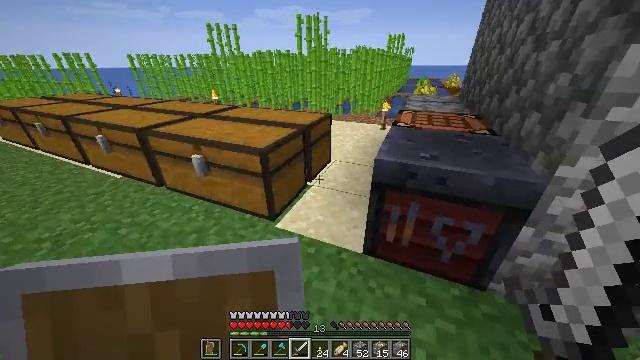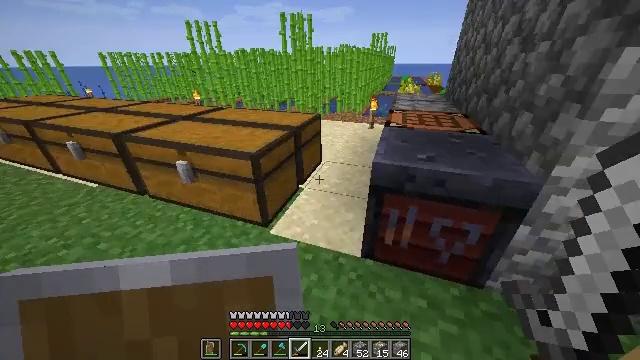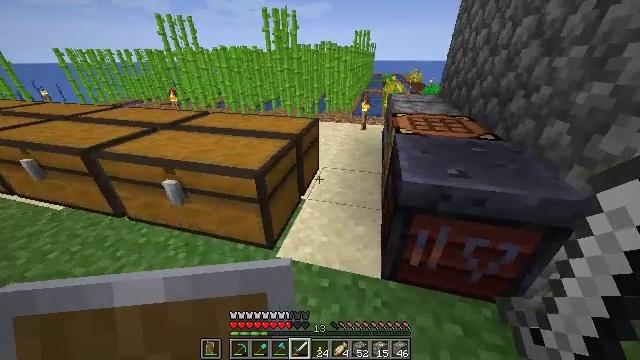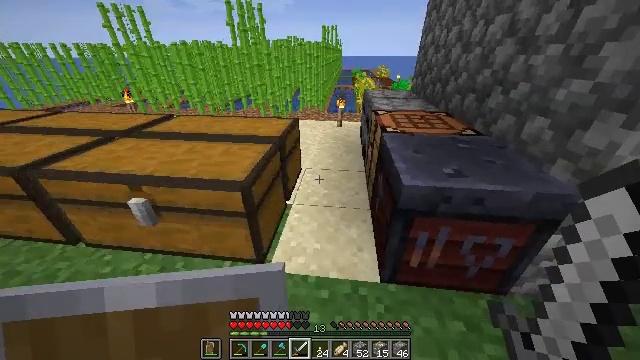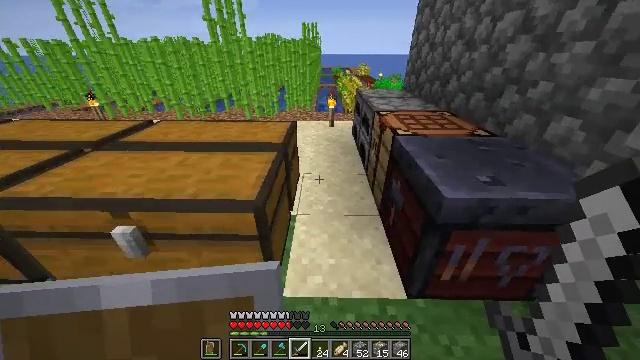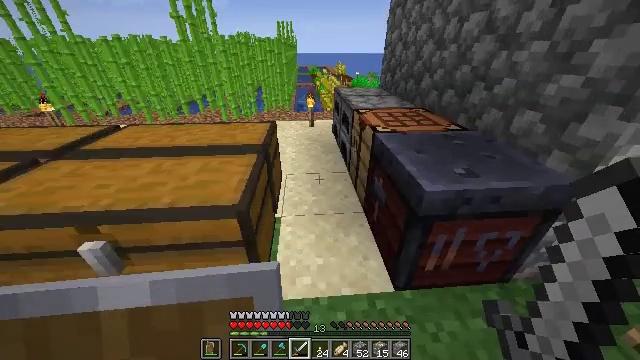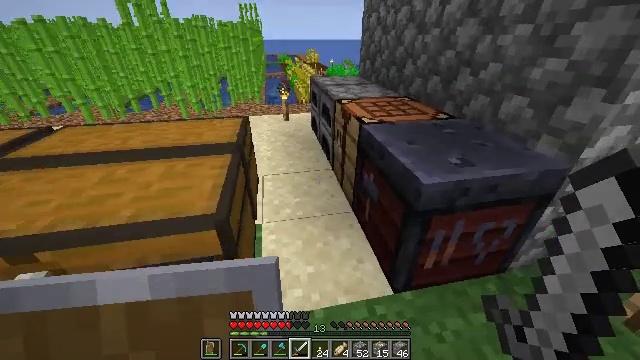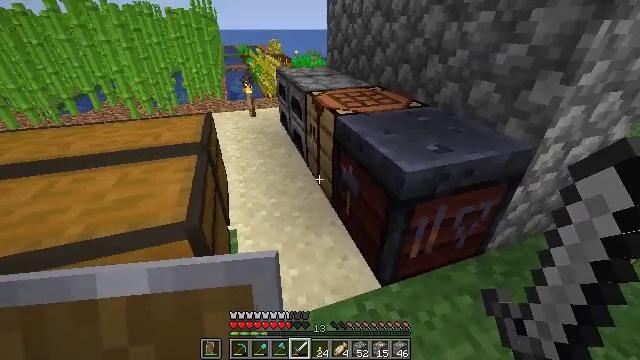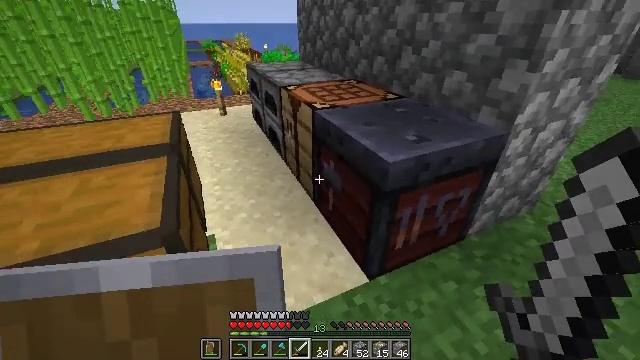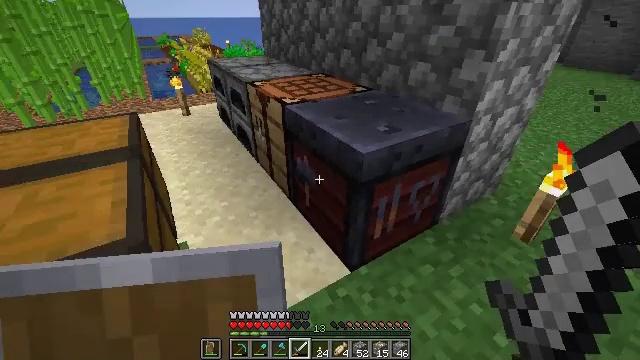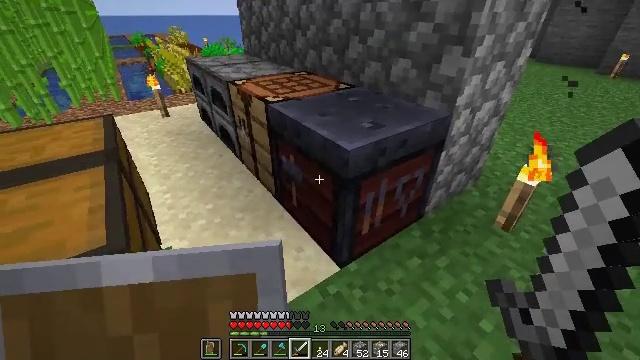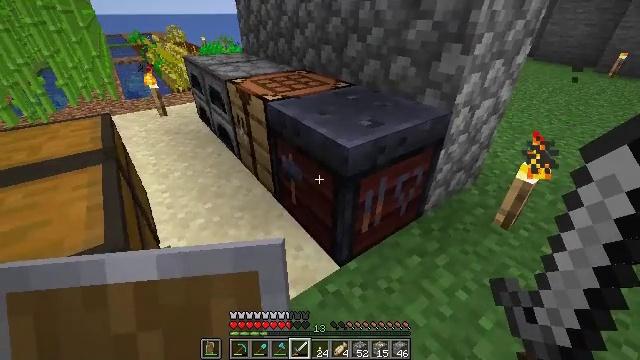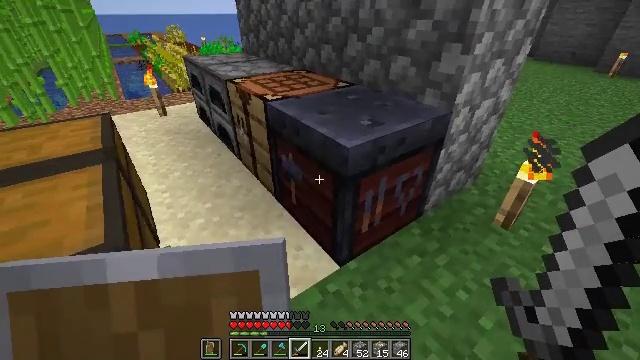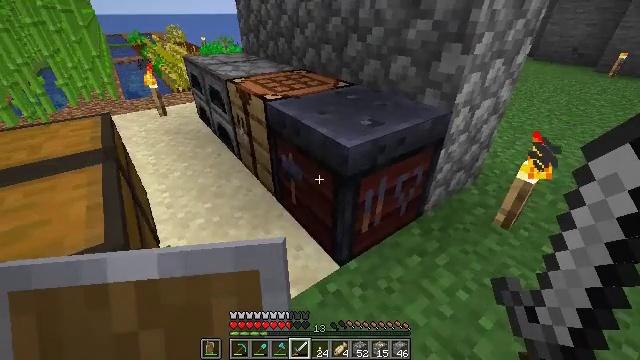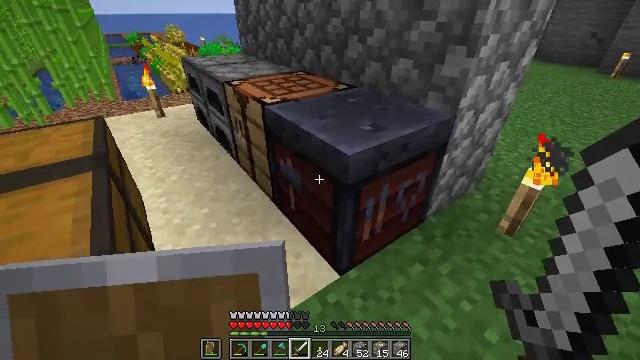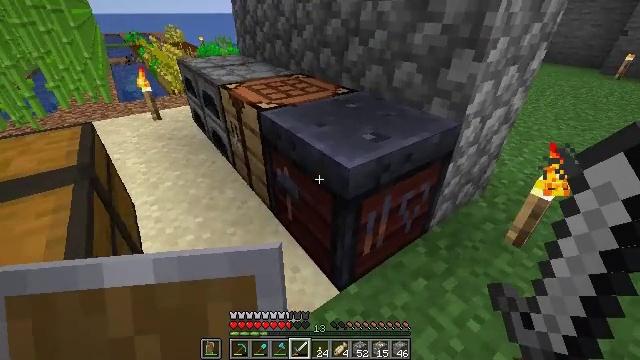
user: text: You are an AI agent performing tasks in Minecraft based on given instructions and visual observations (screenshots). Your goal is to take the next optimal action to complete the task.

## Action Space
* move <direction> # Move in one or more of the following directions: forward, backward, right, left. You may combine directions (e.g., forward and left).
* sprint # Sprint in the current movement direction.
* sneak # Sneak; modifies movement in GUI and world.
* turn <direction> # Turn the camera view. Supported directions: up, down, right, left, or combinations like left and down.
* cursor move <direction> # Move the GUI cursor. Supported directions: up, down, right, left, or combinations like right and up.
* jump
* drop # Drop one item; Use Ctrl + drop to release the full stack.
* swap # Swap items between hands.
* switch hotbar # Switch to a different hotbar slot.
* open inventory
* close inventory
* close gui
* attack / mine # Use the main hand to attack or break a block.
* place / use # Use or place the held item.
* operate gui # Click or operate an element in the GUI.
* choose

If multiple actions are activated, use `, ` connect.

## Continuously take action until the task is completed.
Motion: motion action
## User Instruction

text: Gather wheat by left-clicking on it.
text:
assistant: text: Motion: move forward and move left, turn right
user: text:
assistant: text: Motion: move forward and move left, turn right
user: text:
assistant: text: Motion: move forward and move left, turn right
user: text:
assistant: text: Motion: turn right
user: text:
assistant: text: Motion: turn right
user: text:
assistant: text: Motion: turn right
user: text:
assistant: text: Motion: turn right
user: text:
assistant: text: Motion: turn right
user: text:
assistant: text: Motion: turn right
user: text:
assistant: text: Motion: turn right
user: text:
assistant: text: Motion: no_op
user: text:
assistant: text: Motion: no_op
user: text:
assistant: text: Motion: no_op
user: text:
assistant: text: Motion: move forward
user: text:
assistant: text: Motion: move forward
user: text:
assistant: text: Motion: move forward
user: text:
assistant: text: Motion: move forward
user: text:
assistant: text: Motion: move forward
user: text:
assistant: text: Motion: move forward and move left
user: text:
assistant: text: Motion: move forward and move left
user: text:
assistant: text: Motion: move forward and move left
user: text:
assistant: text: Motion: move forward and move left
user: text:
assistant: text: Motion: move forward and move left
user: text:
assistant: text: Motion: move forward and move left
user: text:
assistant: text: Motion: move forward and move left
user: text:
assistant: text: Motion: move forward and move left
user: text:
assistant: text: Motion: move forward and move left
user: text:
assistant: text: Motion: move forward and move left, turn right
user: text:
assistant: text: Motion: move forward and move left, turn right
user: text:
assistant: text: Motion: move left, turn right